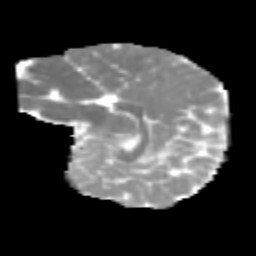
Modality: MD
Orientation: sagittal
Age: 7
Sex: female
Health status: healthy